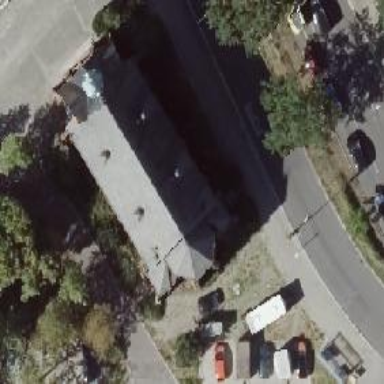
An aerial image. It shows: Gabled building with silver roof. The roof orientation is along the building structure.